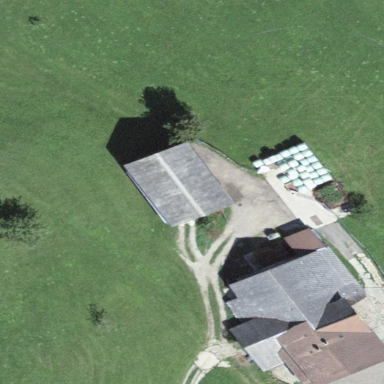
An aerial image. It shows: Farmyard area.